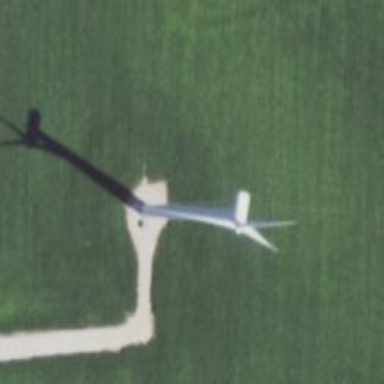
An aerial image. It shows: Wind generator powered by wind. The generator type is horizontal axis and it uses wind turbines.